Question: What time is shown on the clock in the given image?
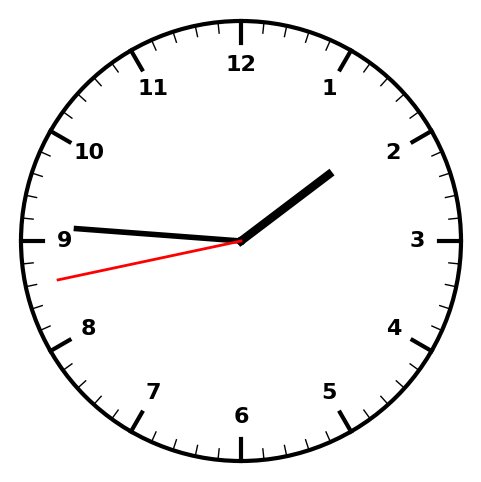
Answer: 01:45:43